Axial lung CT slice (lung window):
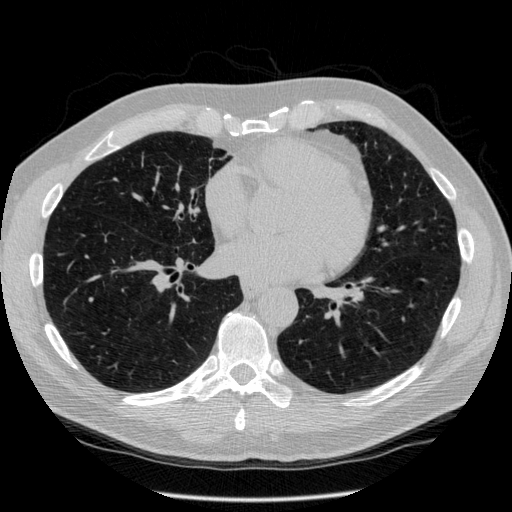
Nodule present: no